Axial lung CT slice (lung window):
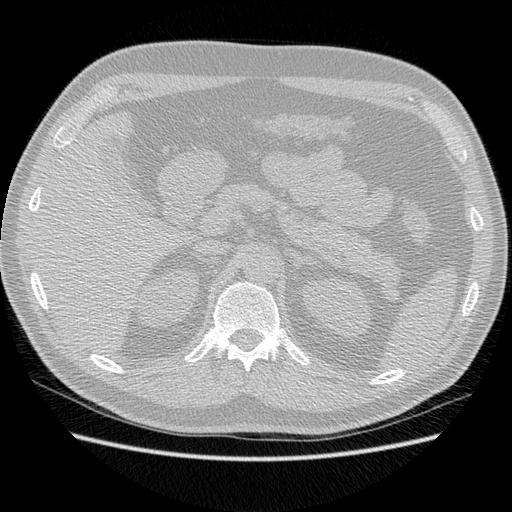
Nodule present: no